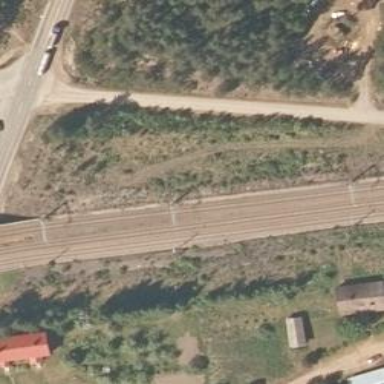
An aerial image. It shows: Continuous rail railway with electrified contact line.